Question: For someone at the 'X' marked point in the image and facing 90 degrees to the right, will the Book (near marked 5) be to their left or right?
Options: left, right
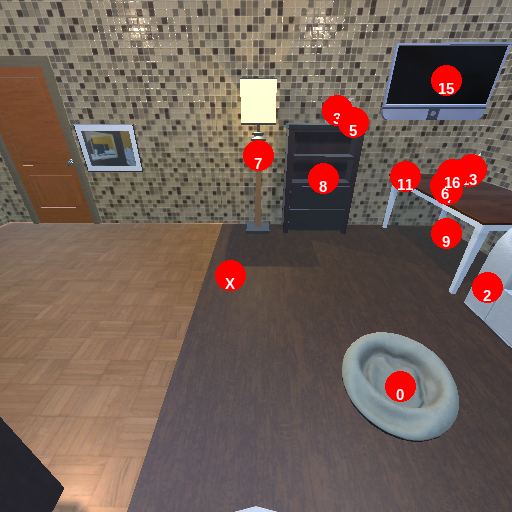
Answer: left